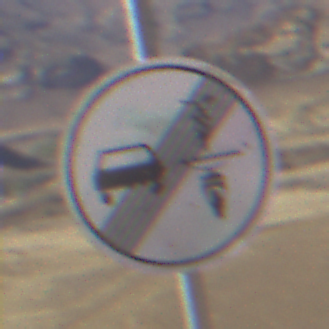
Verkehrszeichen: EndeVerbotUeberholenEinspurigeFahrzeuge
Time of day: Midday
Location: Outdoor (Nature)
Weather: Clear
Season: NotSpecified
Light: Natural